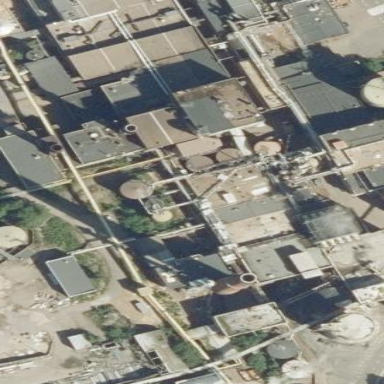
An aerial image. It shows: Industrial area with power plant.